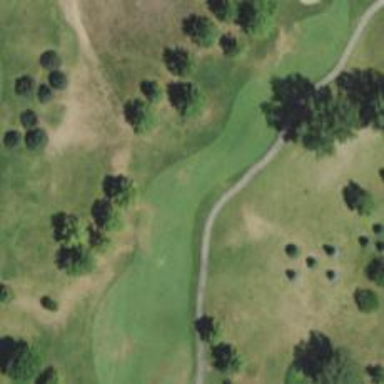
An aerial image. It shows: Service road designated as golf cart path.